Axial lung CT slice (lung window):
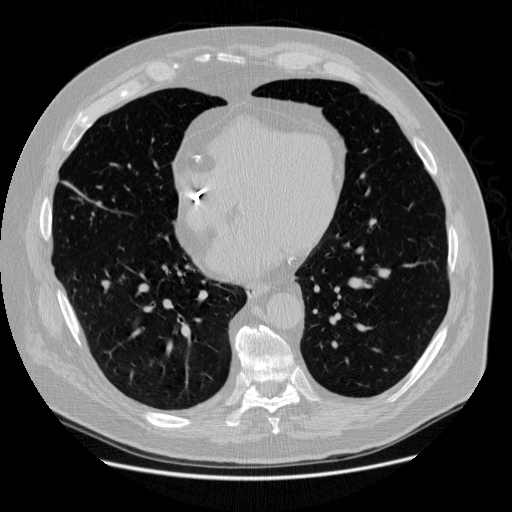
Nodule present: no